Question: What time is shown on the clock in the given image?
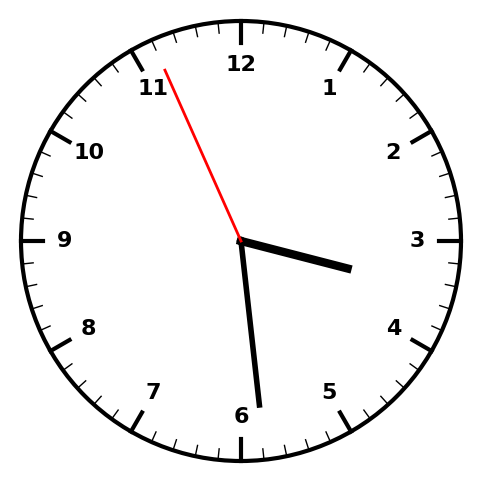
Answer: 03:28:56